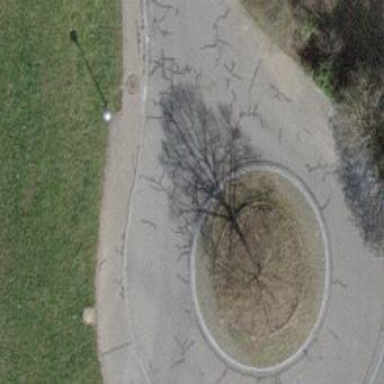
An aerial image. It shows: Roundabout on residential road with asphalt surface.